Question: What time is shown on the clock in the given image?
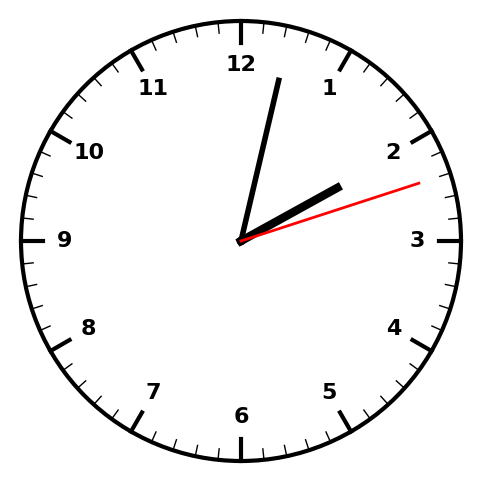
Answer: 02:02:12